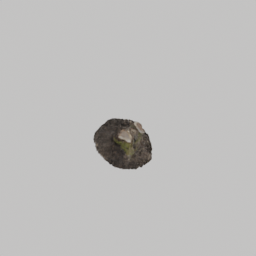
Label: nature